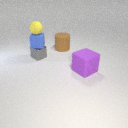
small blue rubber cube above small gray metal cube